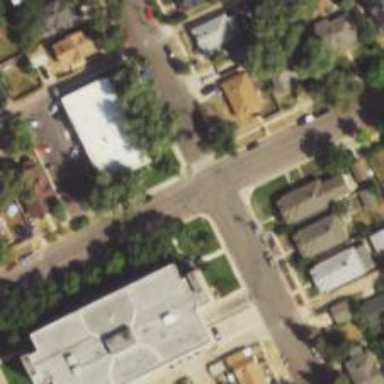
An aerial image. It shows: Residential road with separate sidewalk.